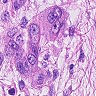
Metastatic tissue present: yes